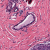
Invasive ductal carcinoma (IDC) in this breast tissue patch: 0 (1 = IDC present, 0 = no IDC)